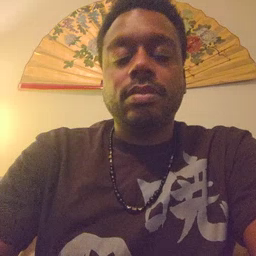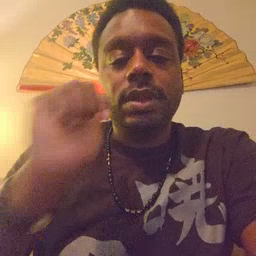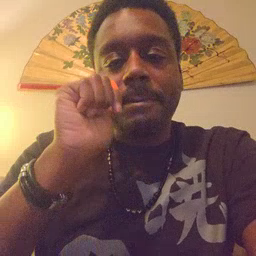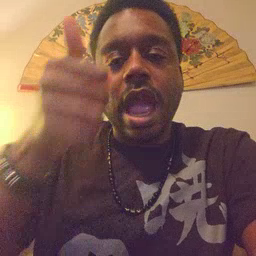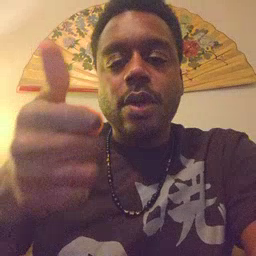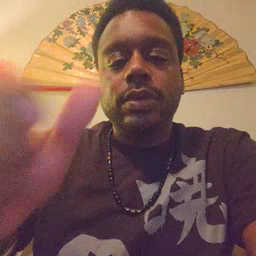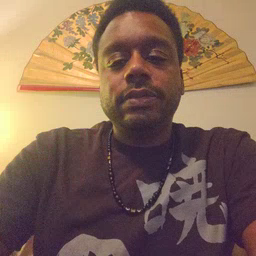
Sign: tomorrow